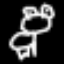
Label: frog